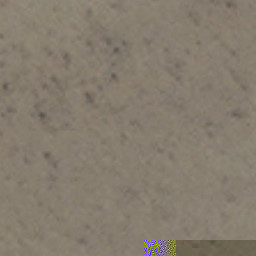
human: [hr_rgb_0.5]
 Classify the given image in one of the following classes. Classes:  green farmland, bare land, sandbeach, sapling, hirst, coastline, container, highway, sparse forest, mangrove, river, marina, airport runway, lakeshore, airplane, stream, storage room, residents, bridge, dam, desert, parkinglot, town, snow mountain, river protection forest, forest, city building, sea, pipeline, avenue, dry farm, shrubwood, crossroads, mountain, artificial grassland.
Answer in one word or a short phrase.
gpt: bare land